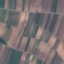
Label: PermanentCrop